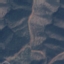
Label: HerbaceousVegetation